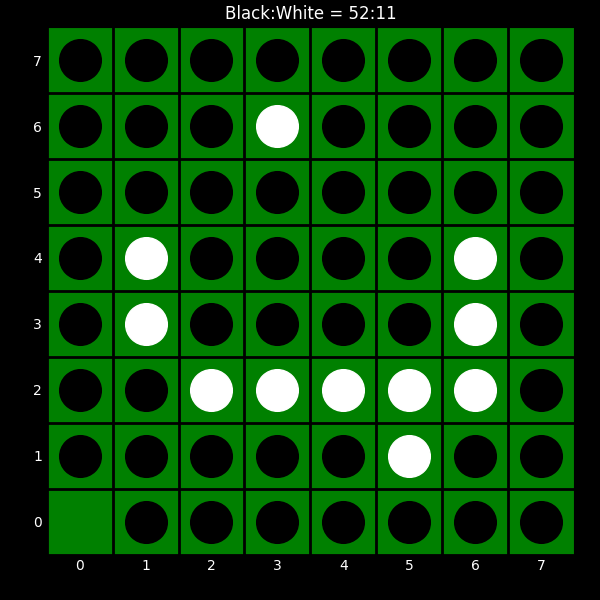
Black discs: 52
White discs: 11